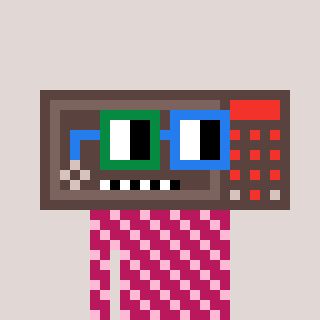
a pixel art character with square green and blue glasses, a wallsafe-shaped head and a darkpink-colored body on a warm background